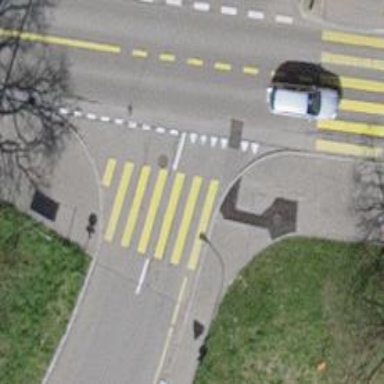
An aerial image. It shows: Uncontrolled zebra crossing with zebra markings.